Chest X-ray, PA view. Patient: 70 years old, sex M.
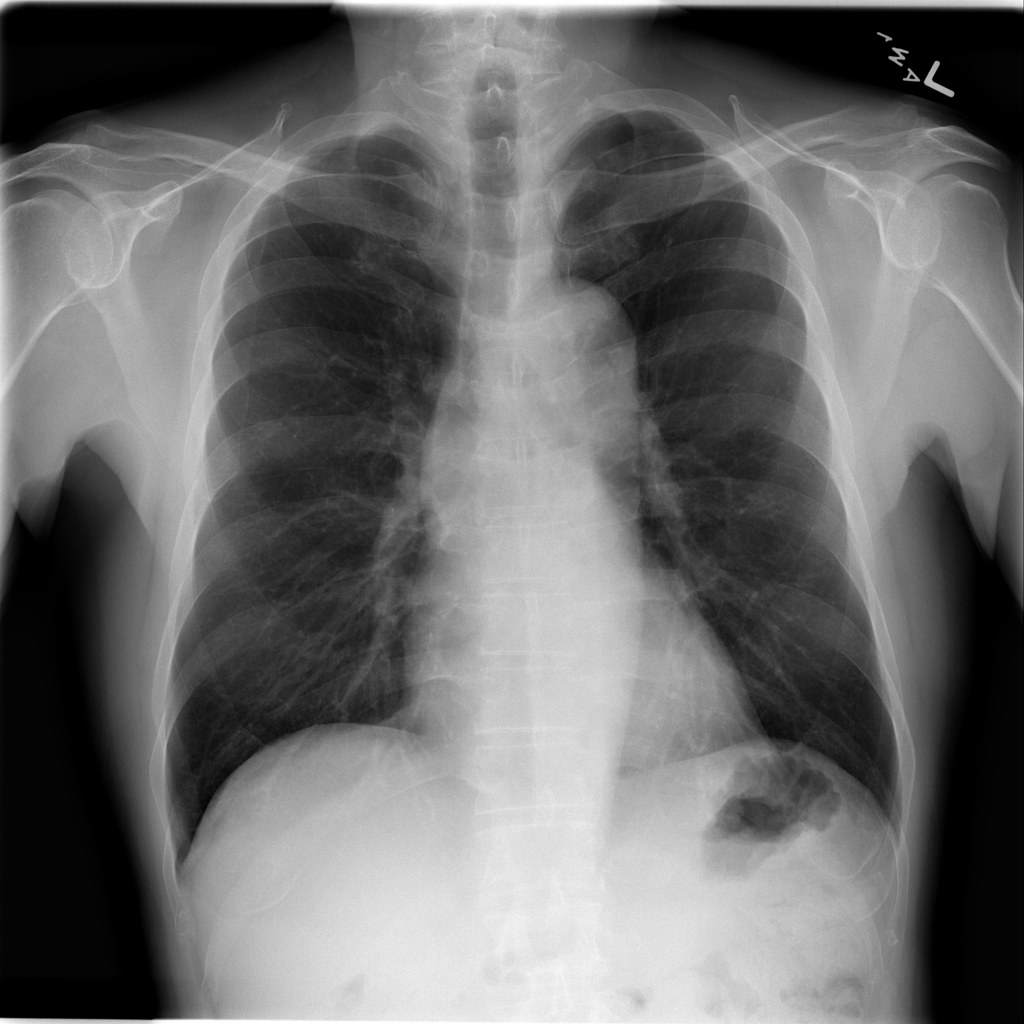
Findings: No Finding